Interaction volume radius: 10 \u00c5
Interaction volume height: 10 \u00c5
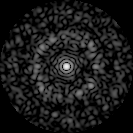
Disorder parameter: 0.8428